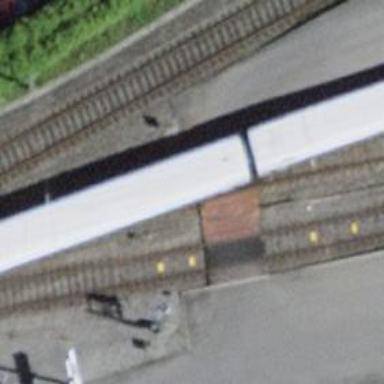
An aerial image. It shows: Railway level crossing.